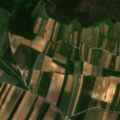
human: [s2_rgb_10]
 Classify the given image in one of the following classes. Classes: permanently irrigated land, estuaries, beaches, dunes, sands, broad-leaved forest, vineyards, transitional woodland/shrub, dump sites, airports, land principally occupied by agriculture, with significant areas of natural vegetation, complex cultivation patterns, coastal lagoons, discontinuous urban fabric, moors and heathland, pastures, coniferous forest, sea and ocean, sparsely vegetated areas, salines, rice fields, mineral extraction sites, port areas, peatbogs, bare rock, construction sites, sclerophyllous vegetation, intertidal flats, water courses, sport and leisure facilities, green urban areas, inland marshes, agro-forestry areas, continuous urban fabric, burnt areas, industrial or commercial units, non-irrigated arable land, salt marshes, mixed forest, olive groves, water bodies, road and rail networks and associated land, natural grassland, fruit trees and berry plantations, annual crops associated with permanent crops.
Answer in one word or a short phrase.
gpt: non-irrigated arable land, vineyards, complex cultivation patterns, coniferous forest, mixed forest, transitional woodland/shrub